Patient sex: M
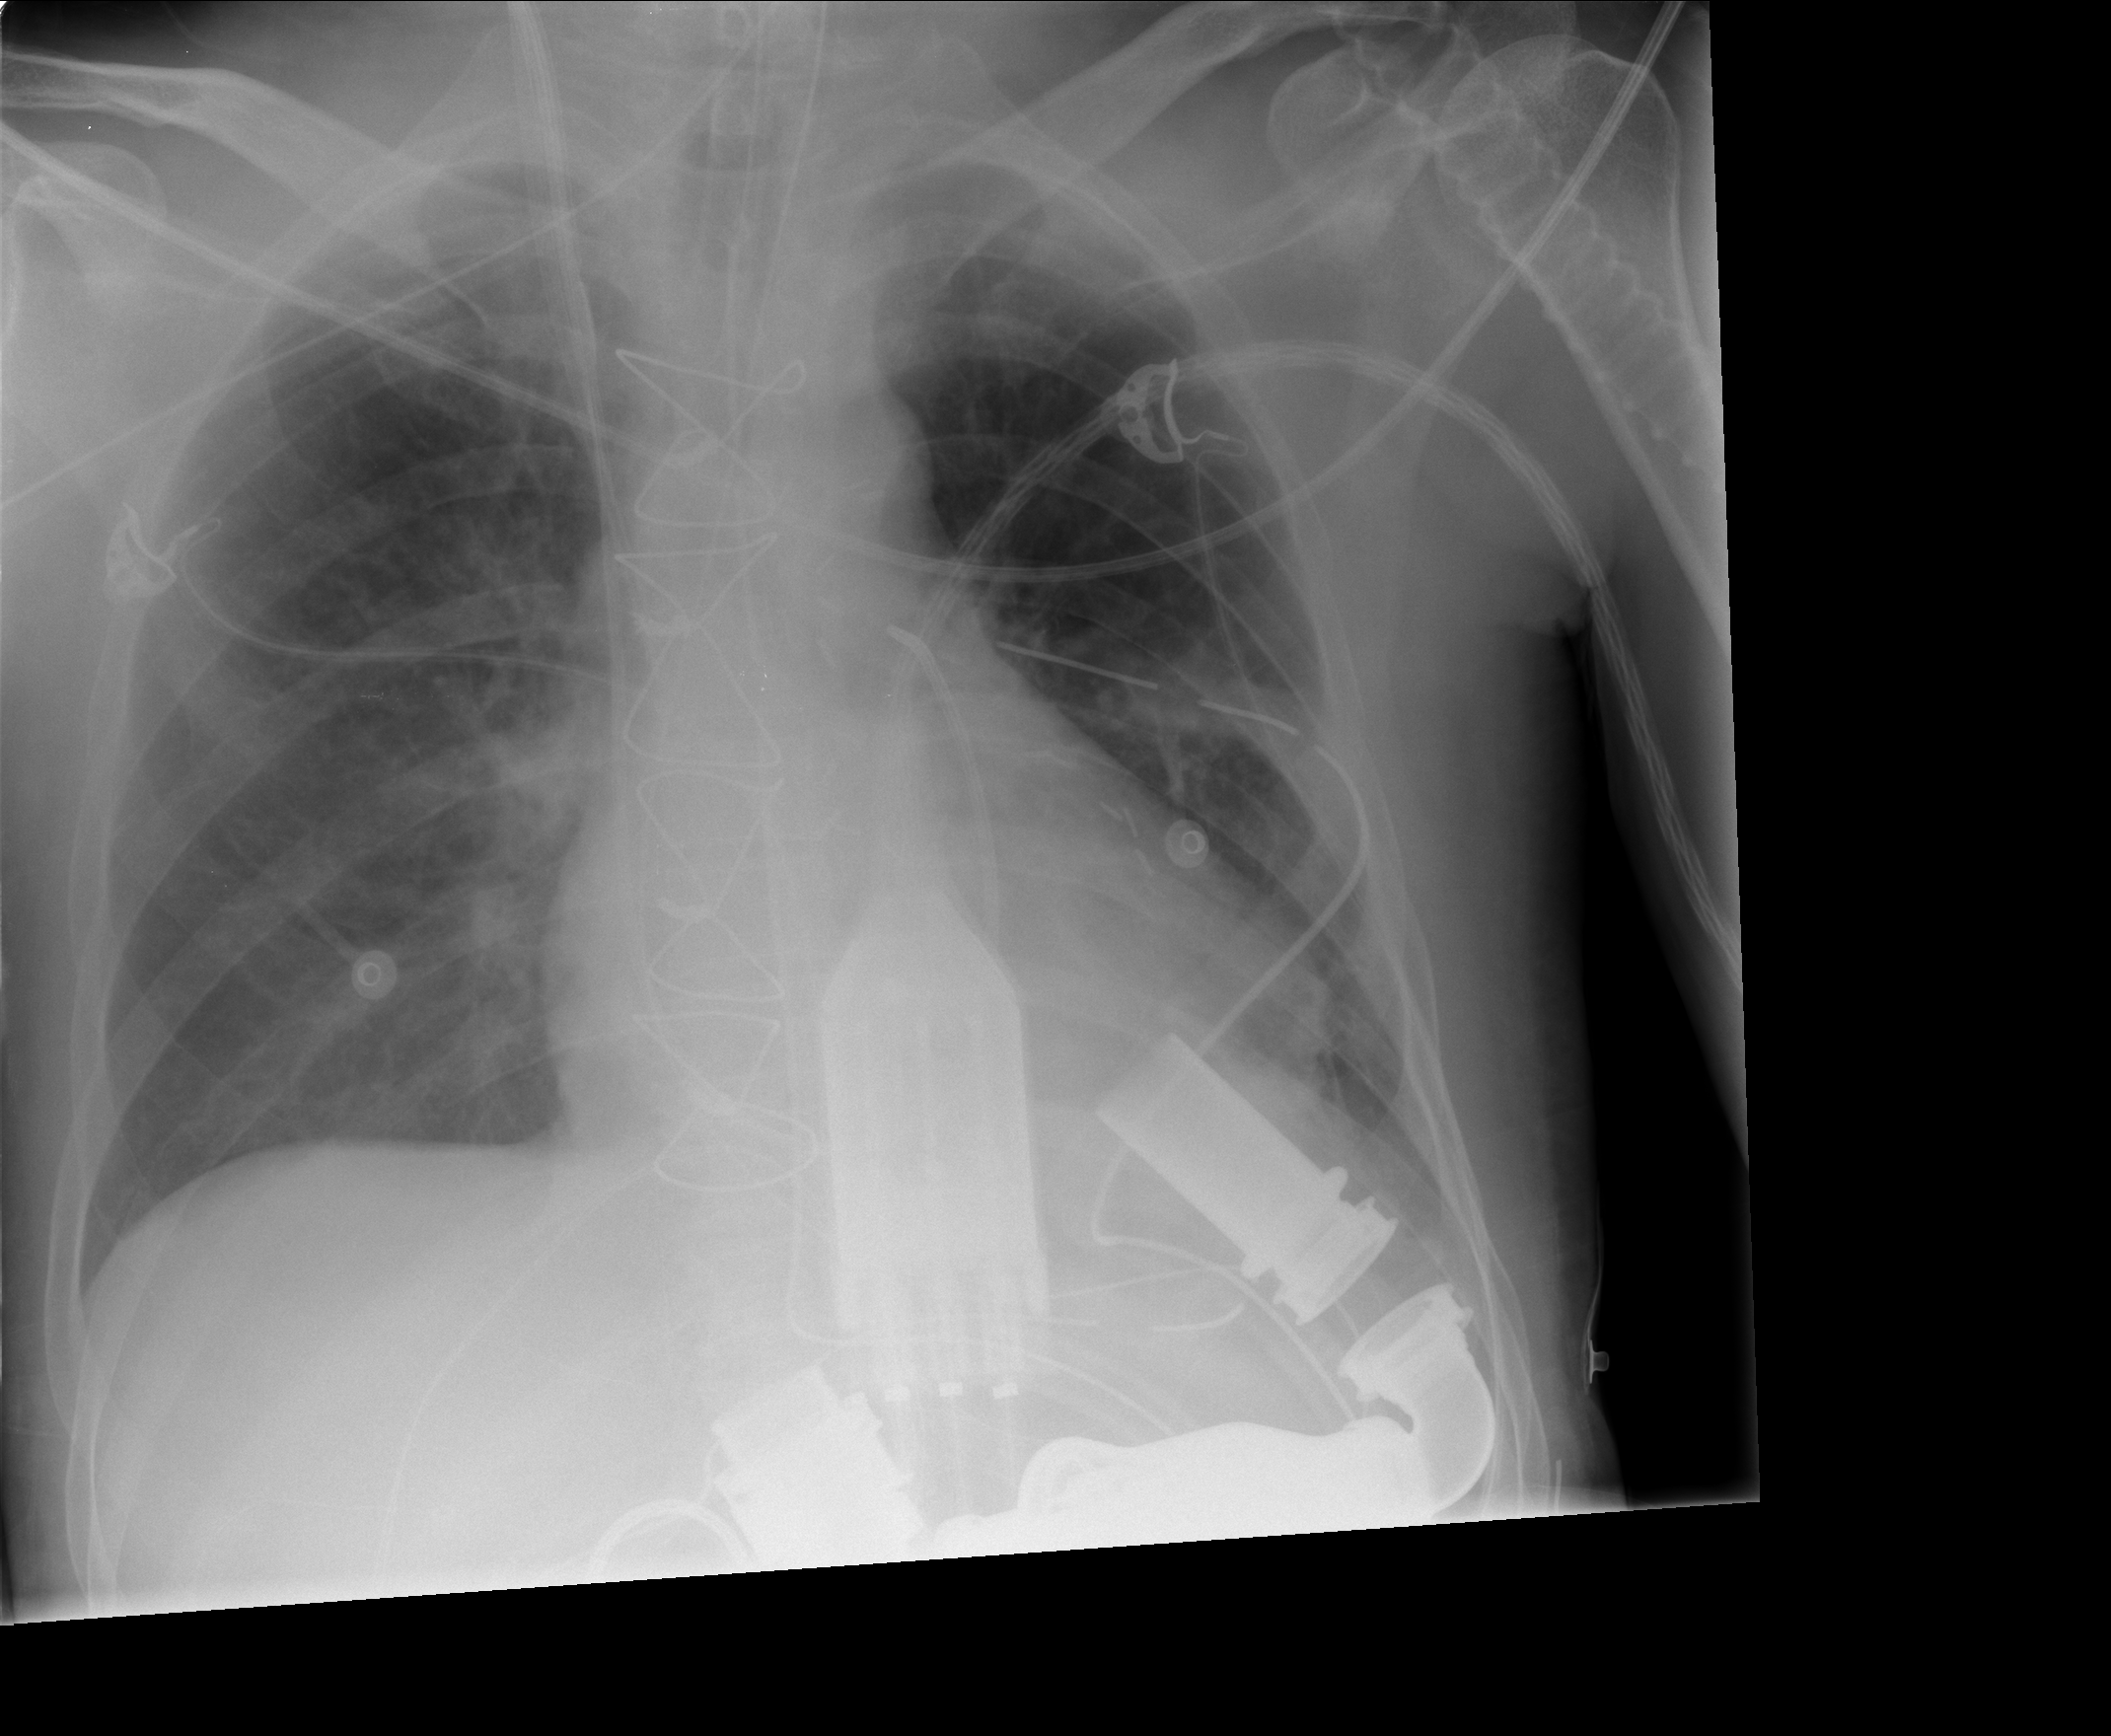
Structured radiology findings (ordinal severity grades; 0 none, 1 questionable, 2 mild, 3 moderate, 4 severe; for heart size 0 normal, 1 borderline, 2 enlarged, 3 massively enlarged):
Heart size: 2
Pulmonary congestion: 1
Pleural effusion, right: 0
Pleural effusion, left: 2
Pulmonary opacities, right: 0
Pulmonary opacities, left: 0
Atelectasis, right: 0
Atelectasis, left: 2